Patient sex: M
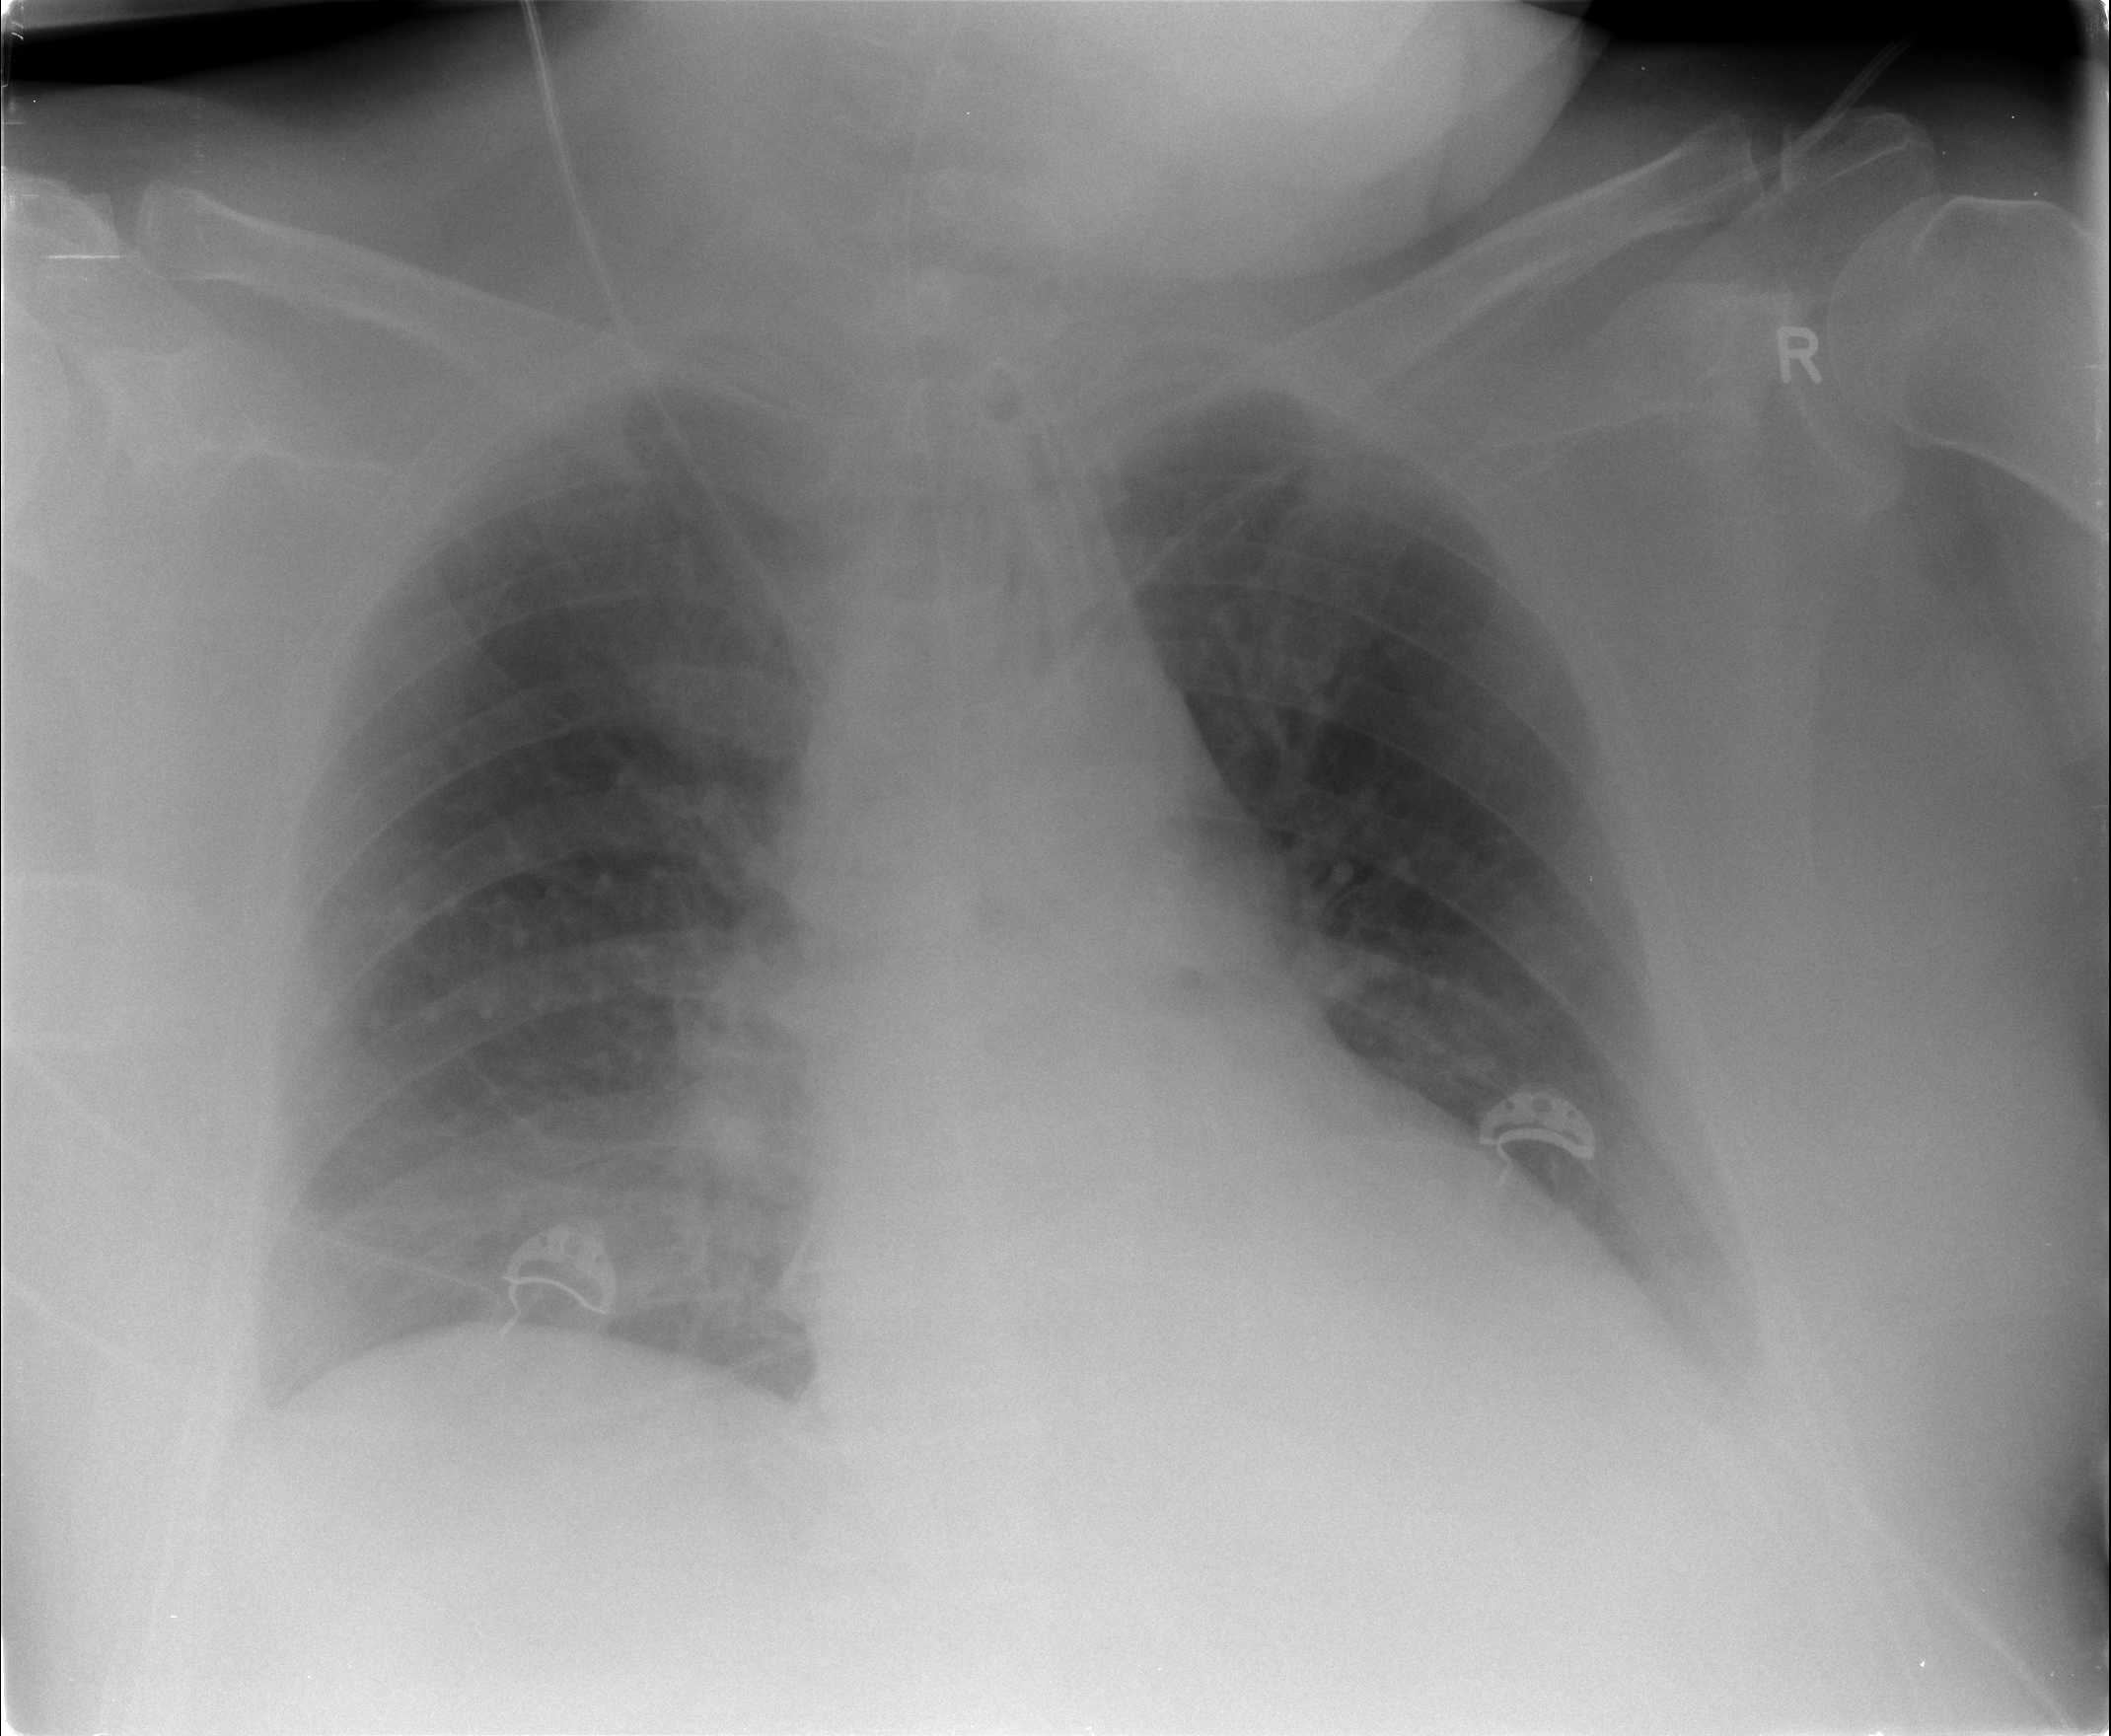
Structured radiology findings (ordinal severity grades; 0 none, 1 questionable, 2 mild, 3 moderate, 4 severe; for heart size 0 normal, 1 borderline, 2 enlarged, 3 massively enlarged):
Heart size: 1
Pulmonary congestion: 0
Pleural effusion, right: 2
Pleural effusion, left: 2
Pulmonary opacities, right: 0
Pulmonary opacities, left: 0
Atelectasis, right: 2
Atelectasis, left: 2